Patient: sex F, age 68
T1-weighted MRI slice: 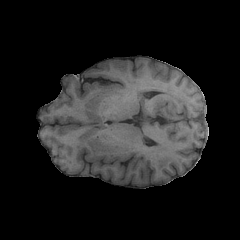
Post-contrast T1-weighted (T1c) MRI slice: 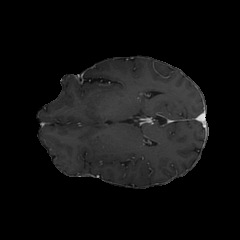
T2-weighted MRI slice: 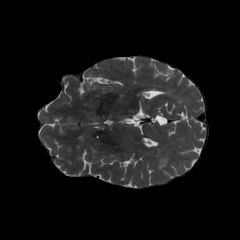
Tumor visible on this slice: yes
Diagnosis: Glioblastoma, IDH-wildtype
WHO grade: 4